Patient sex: M
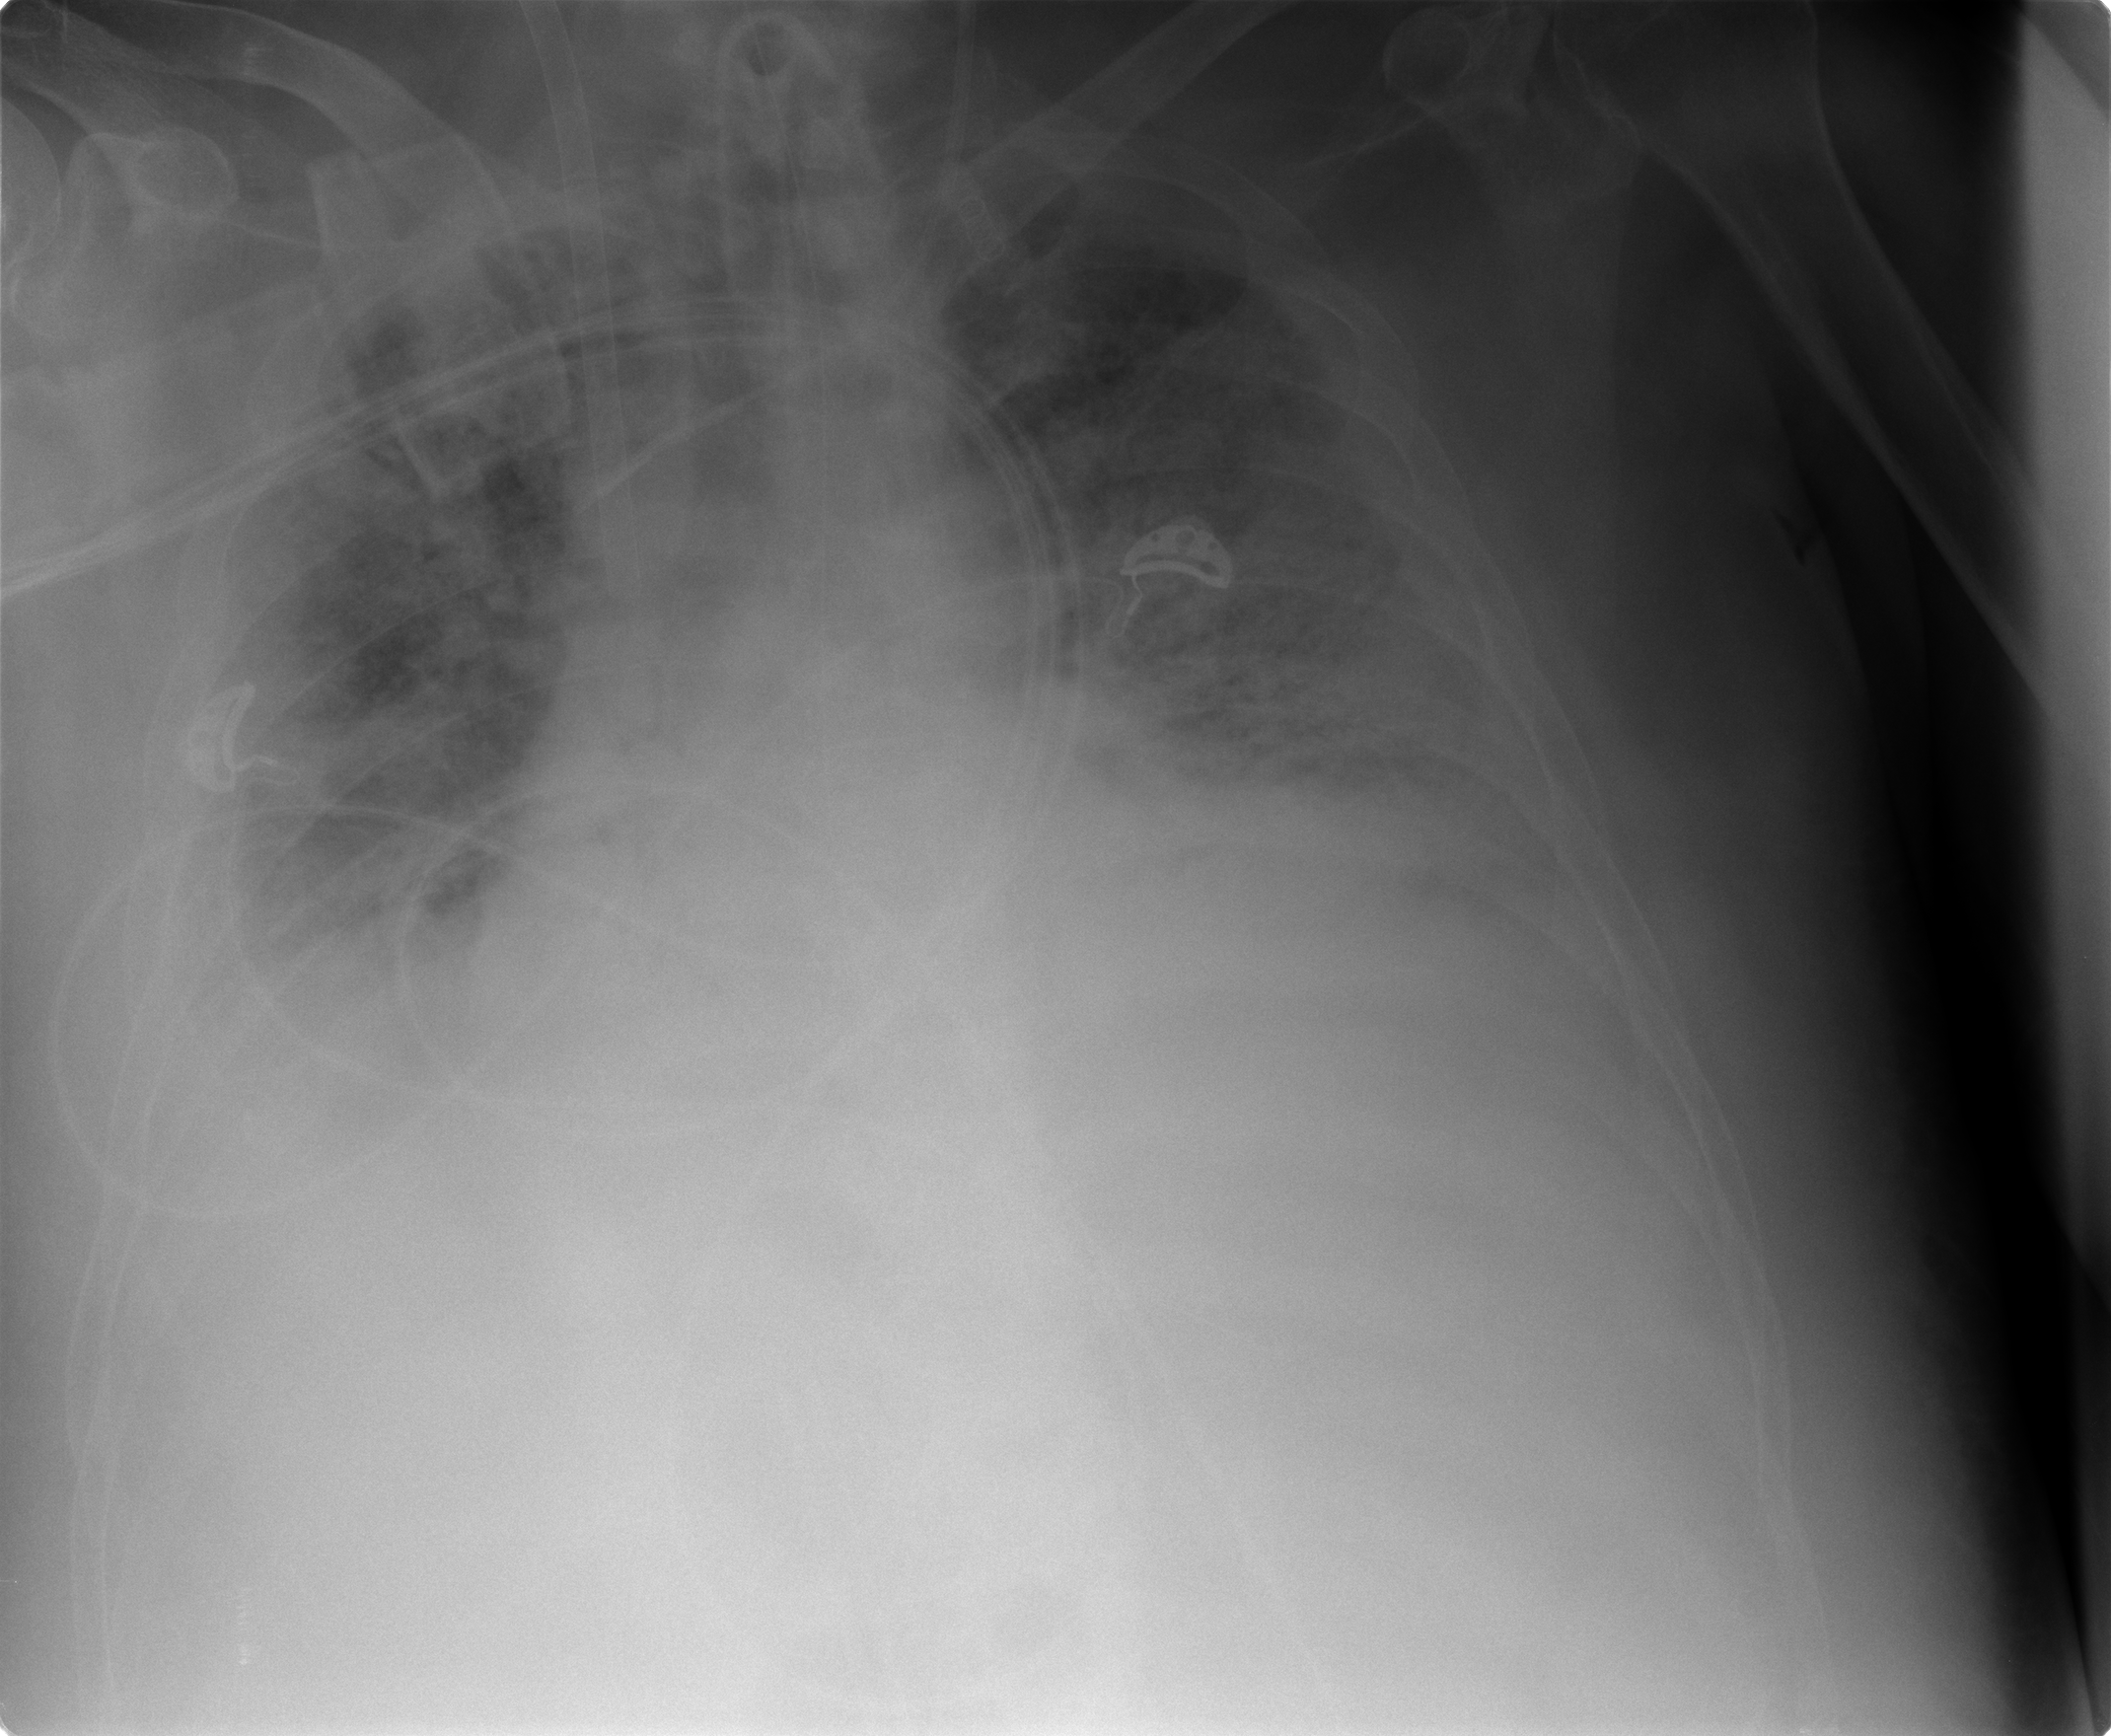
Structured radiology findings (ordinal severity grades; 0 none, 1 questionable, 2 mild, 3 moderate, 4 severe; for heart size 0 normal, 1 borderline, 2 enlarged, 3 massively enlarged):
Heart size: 2
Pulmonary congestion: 4
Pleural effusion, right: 2
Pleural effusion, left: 2
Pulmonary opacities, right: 4
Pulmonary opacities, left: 3
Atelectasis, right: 3
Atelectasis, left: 3